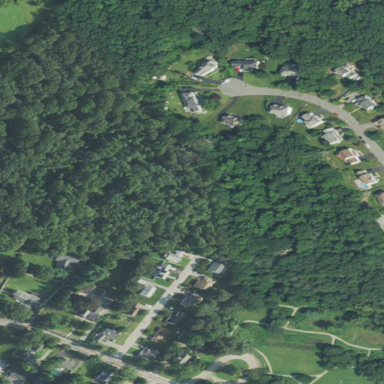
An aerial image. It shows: Mixed leaf type forest that serves as park.